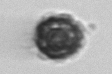
Label: coccolithophorid